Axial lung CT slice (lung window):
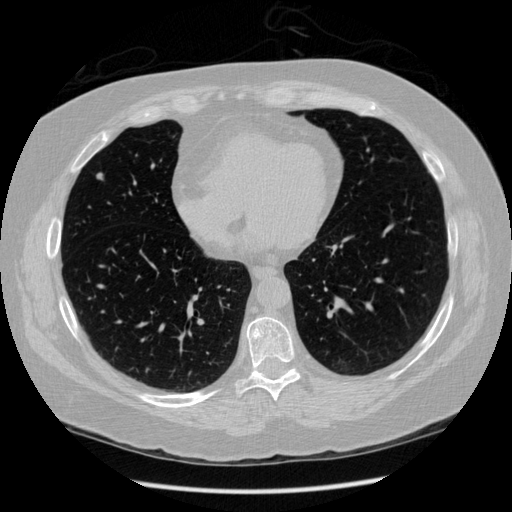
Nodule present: yes
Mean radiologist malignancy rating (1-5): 3